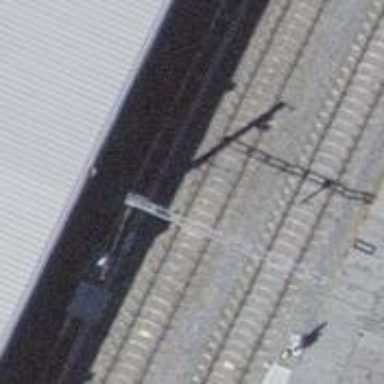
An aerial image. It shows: Railway signal.